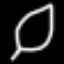
Label: leaf